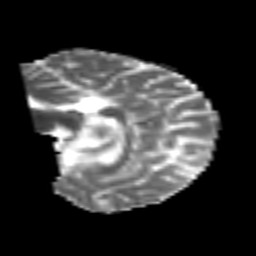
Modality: MD
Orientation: sagittal
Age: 25
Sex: male
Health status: healthy